Question: What permission is needed?
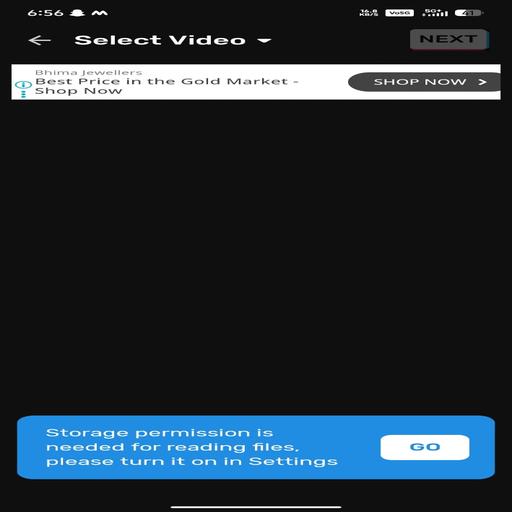
Answer: Storage permission